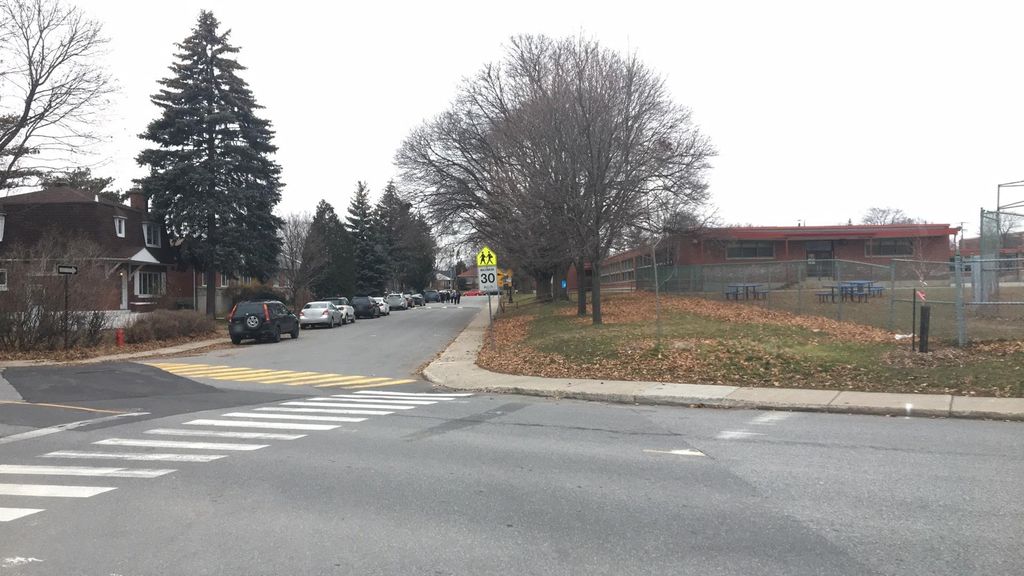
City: montreal